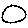
Label: circle